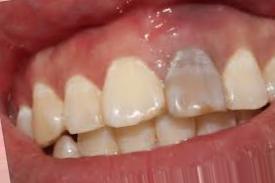
Condition: Tooth Discoloration